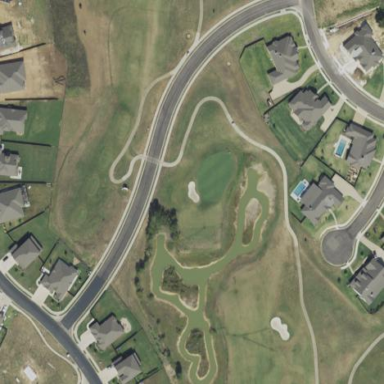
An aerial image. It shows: Scenic view of water hazard on golf course. The natural water feature adds beauty to the landscape.